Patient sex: M
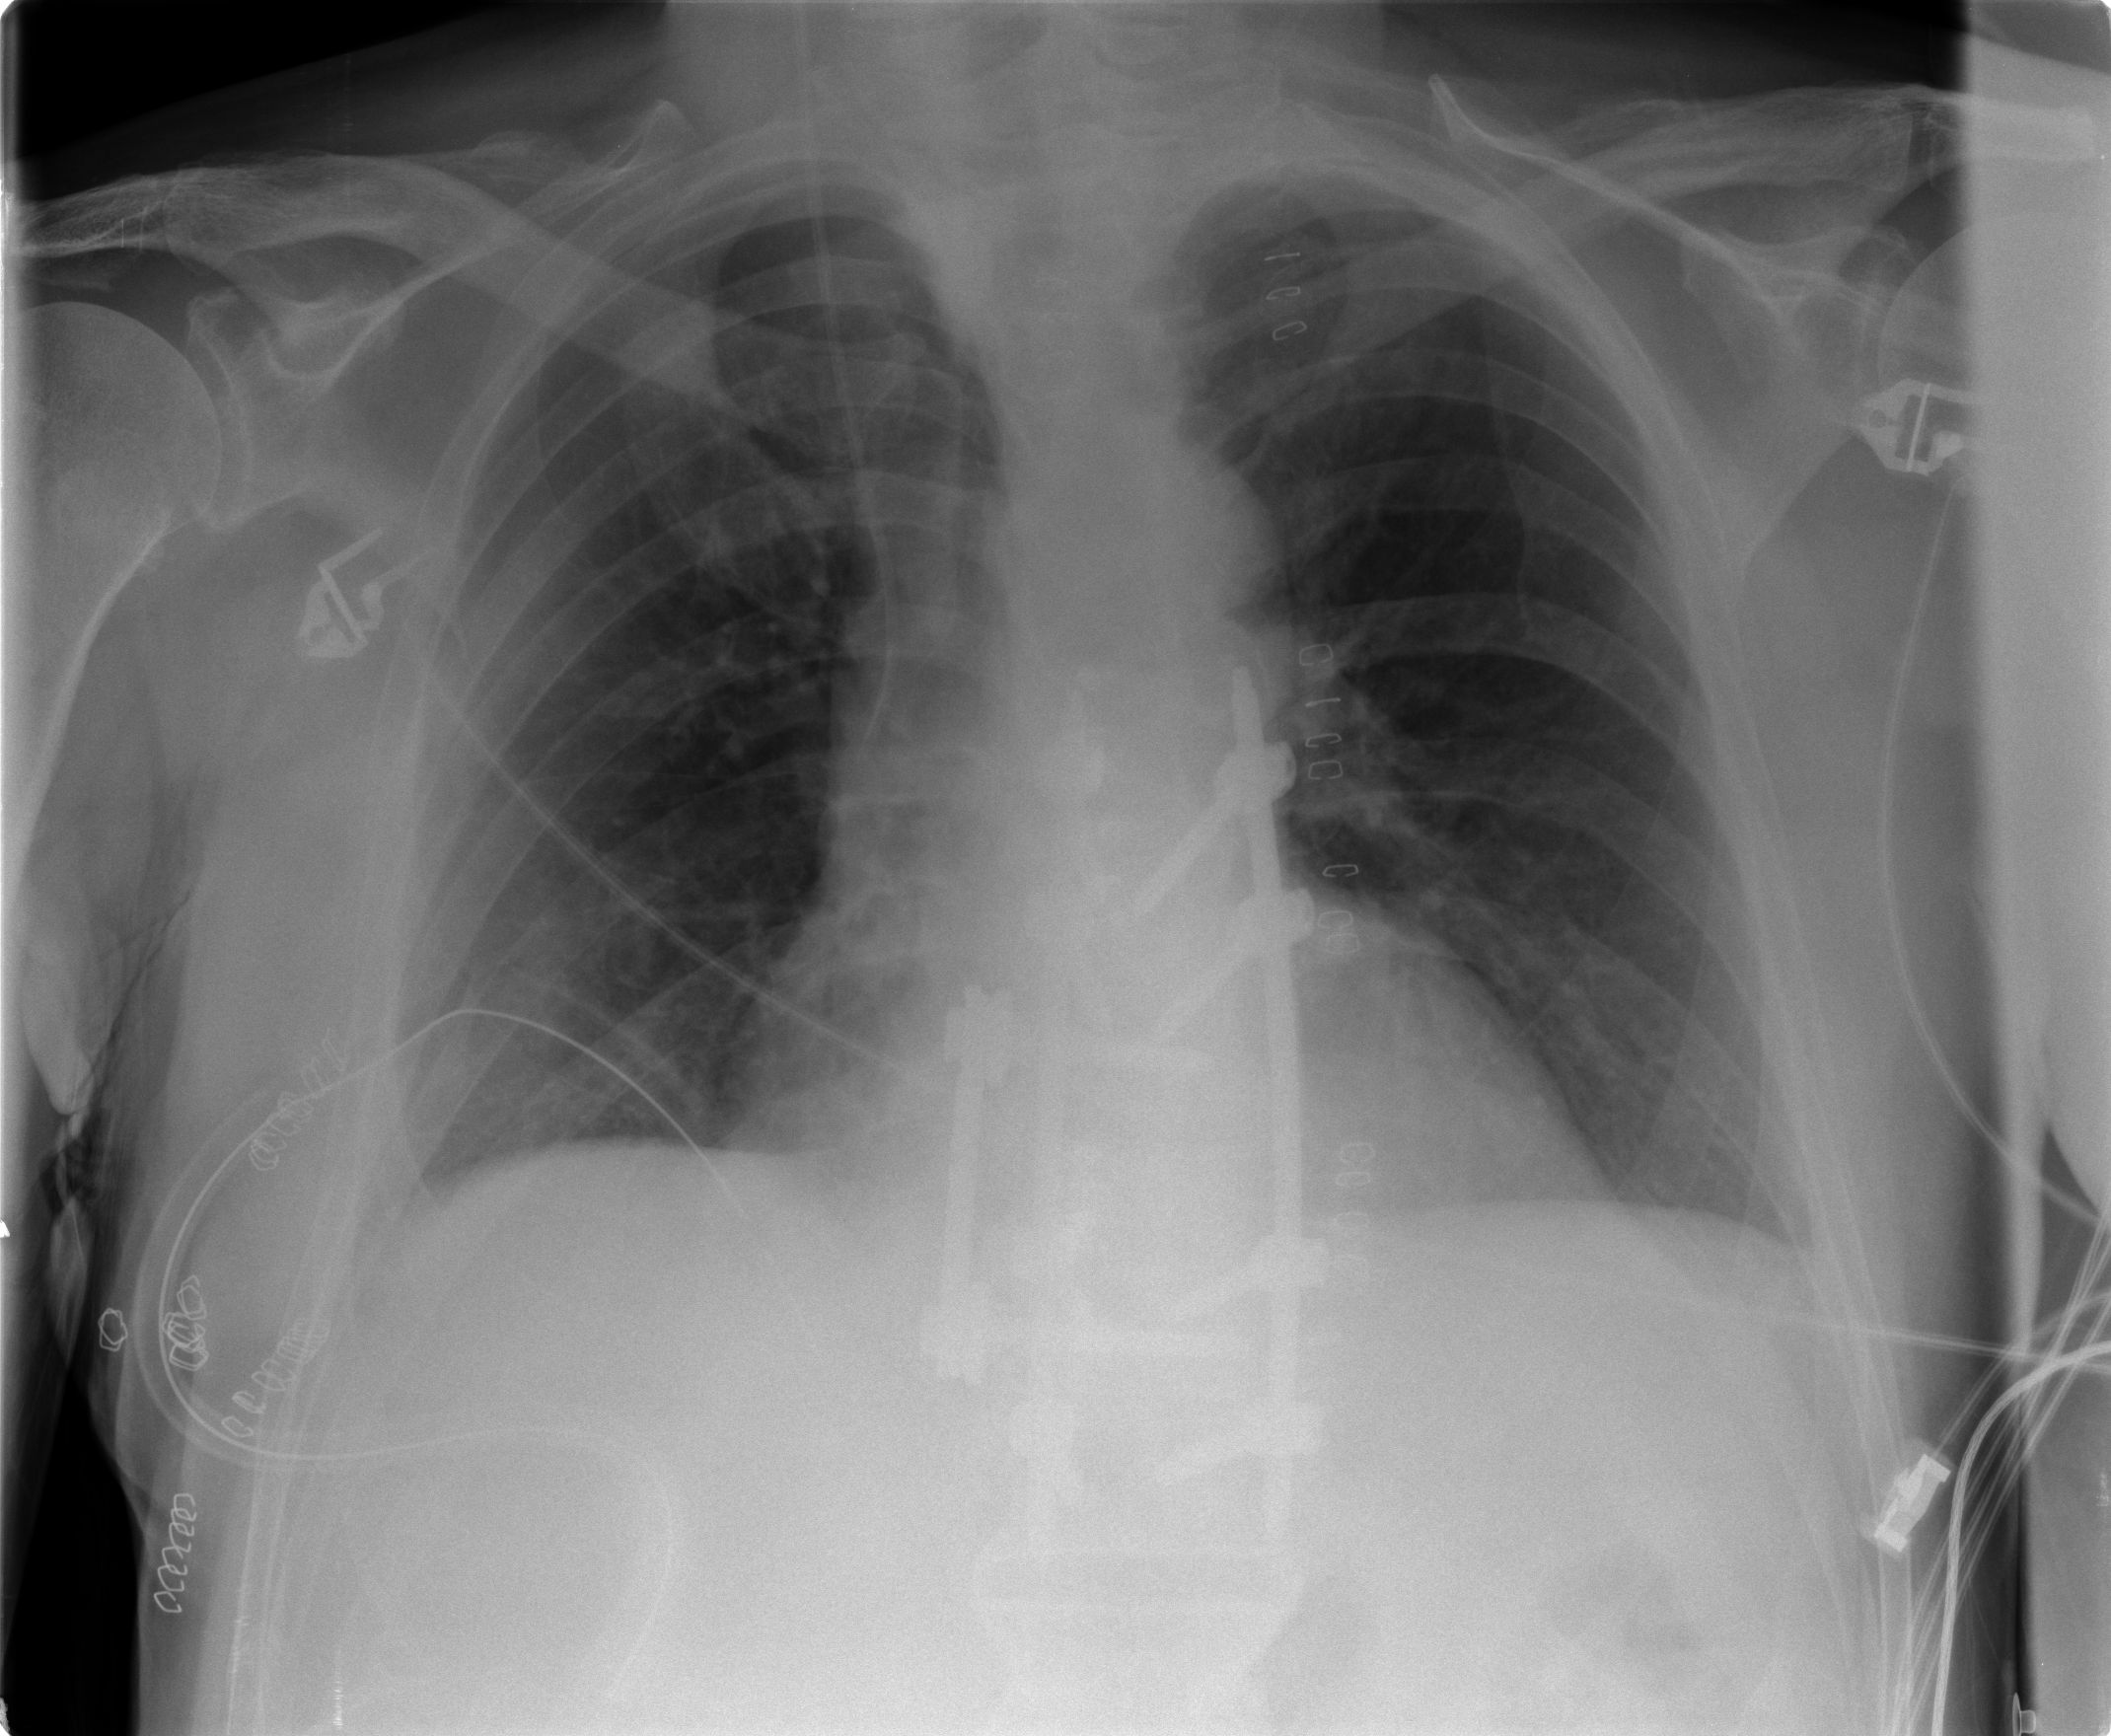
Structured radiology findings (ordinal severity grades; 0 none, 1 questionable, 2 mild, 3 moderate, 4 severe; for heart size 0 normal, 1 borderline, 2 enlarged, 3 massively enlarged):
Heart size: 1
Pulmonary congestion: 1
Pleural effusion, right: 1
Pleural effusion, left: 1
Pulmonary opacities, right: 0
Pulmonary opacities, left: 0
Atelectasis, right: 0
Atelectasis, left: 0